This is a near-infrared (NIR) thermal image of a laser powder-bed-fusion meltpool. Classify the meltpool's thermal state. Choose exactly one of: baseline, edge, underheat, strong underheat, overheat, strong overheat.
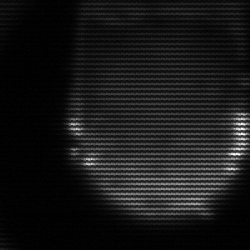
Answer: edge